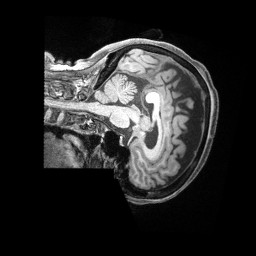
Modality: T1w
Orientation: sagittal
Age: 66
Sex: female
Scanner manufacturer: siemens
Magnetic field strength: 3 T
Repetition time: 2.5 s
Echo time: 0.00222 s